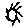
Label: sun